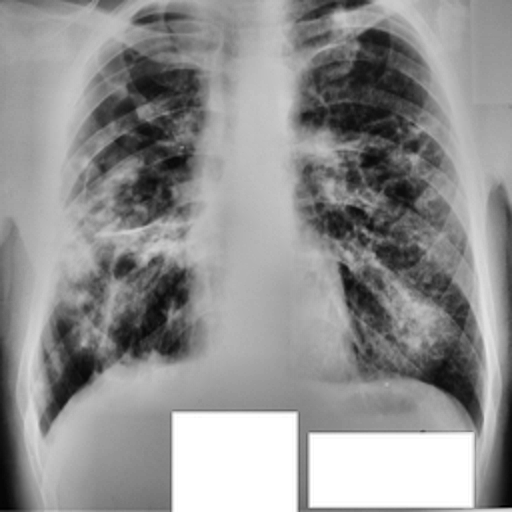
Finding: TUBERCULOSIS